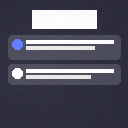
Screen state: on